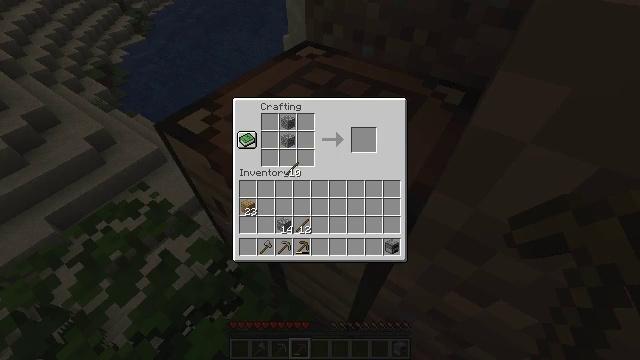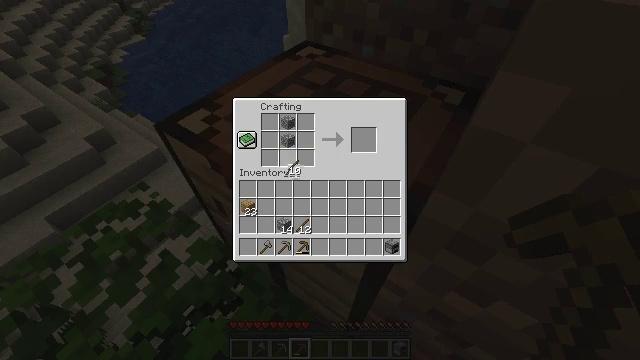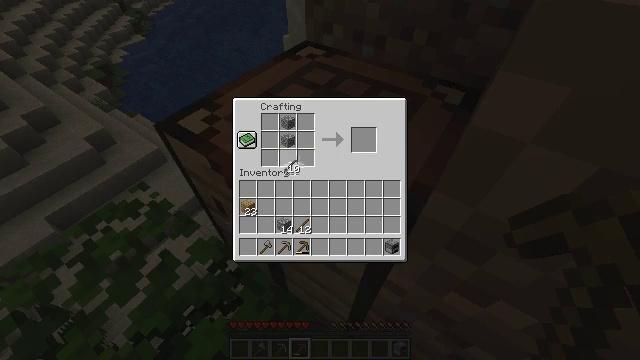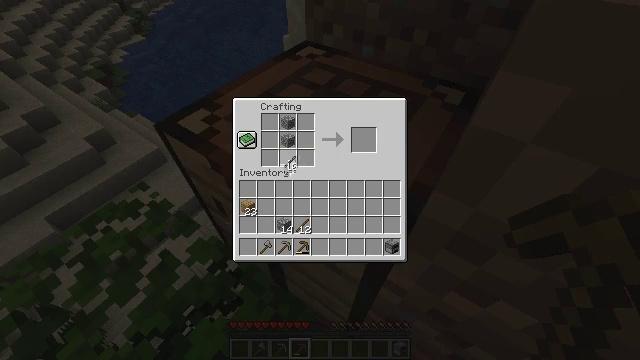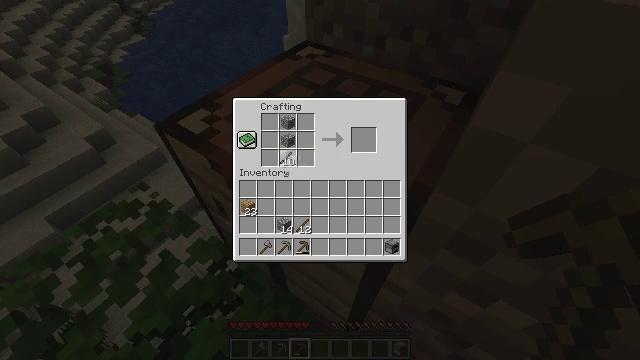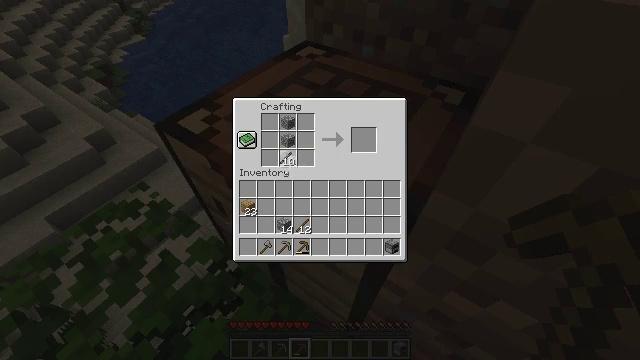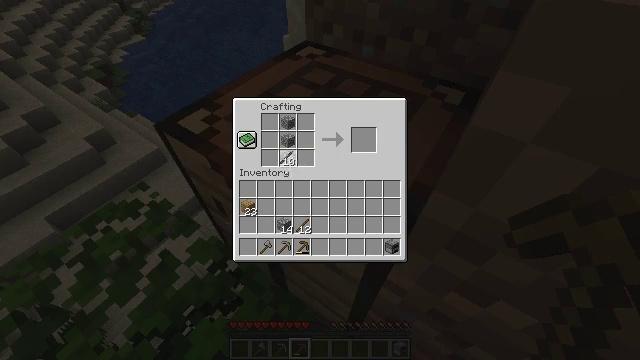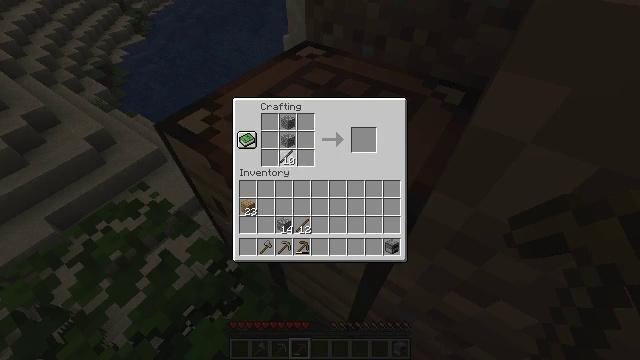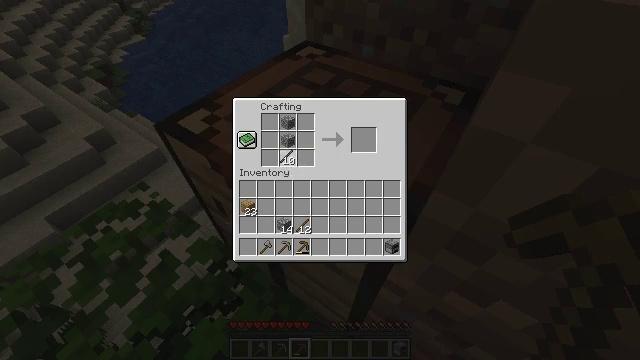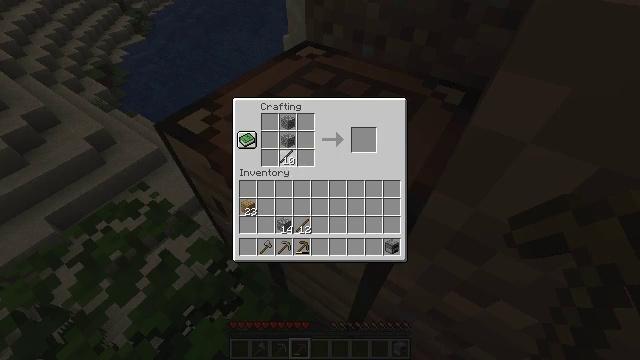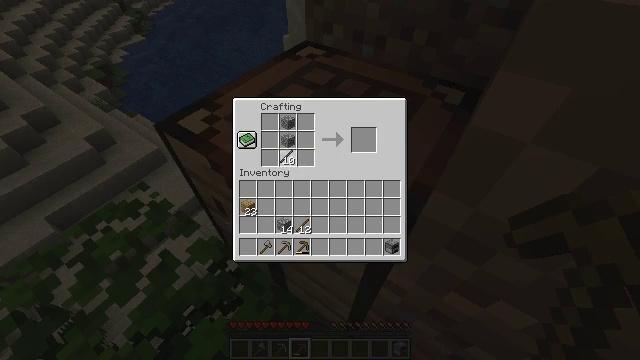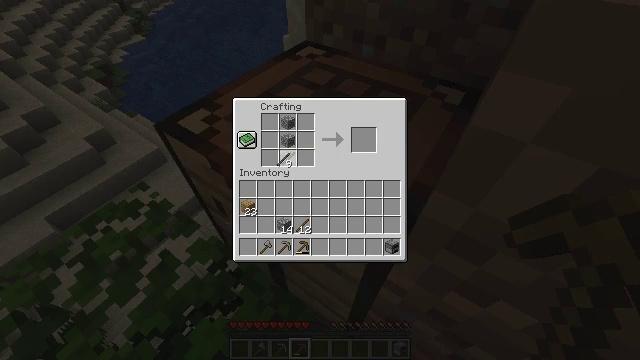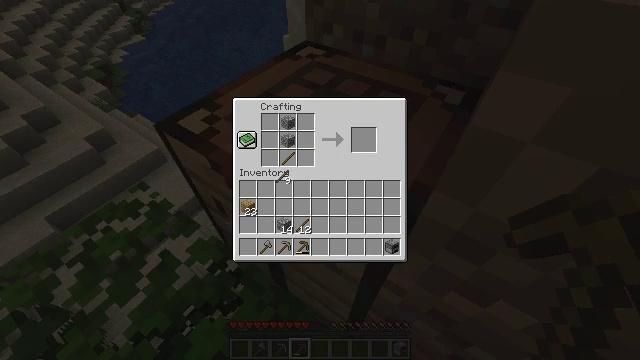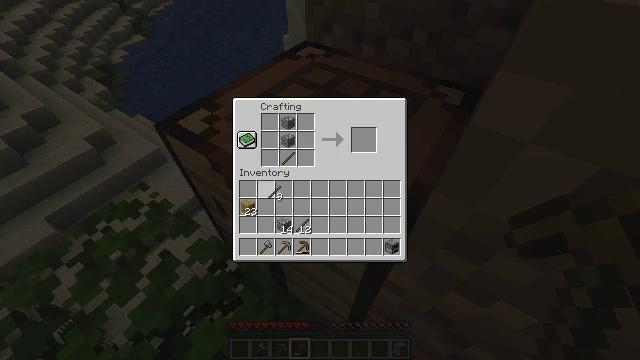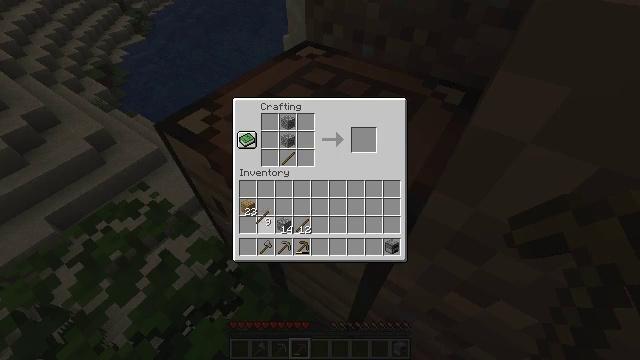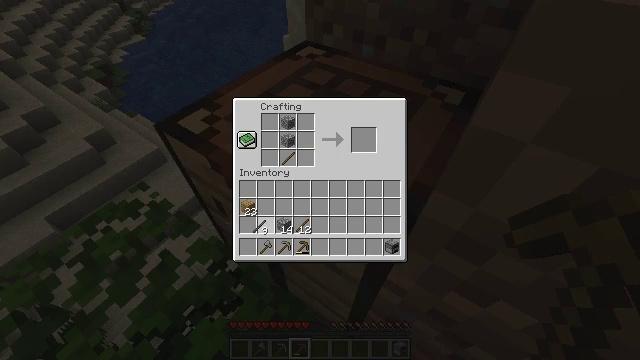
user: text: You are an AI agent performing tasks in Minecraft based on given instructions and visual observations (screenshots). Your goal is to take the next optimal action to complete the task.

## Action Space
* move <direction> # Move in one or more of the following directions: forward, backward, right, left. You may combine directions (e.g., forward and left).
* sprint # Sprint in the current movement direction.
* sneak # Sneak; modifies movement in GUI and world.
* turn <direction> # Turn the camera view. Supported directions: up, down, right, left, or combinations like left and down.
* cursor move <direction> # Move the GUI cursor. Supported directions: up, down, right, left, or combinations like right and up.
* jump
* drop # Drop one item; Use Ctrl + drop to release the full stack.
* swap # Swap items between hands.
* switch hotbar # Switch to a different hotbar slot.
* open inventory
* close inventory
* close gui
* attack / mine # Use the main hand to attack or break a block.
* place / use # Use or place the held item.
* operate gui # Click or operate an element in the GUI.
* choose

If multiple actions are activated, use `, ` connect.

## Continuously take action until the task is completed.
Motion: motion action
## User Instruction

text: Interact with the crafting table and create a stone sword.
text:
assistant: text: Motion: no_op
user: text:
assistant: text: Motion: no_op
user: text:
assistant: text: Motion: no_op
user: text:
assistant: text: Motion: no_op
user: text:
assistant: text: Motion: no_op
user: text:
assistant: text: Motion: no_op
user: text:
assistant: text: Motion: choose
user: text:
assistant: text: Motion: choose
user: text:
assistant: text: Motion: choose
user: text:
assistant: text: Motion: choose
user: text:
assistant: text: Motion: no_op
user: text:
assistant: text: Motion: cursor move down
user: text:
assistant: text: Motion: cursor move left and down
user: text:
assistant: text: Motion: cursor move left and down
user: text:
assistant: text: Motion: cursor move down
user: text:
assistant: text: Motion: no_op
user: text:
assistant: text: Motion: no_op
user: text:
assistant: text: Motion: no_op
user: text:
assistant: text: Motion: no_op
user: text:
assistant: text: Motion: no_op
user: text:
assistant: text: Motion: no_op
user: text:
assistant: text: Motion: no_op
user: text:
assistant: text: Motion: no_op
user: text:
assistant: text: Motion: no_op
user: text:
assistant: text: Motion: no_op
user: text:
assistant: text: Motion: no_op
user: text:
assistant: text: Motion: no_op
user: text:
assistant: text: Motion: no_op
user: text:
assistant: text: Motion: no_op
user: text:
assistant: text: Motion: no_op